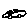
Label: car